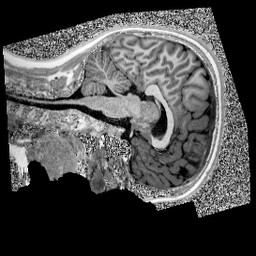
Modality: UNIT1
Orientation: sagittal
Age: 11
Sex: male
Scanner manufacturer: siemens
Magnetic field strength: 3 T
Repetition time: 4 s
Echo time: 0.00299 s